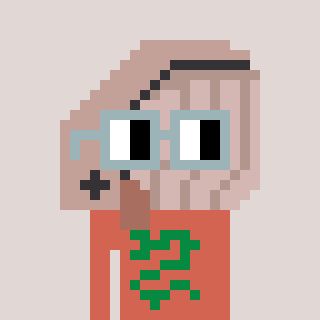
a pixel art character with square dark gray glasses, a whale-shaped head and a peachy-colored body on a warm background